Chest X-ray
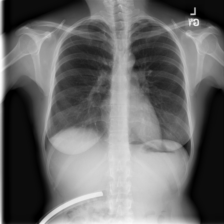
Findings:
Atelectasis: negative
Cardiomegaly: negative
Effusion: negative
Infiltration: negative
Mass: negative
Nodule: negative
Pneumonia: negative
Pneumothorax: negative
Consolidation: negative
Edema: negative
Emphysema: negative
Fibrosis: negative
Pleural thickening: negative
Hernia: negative